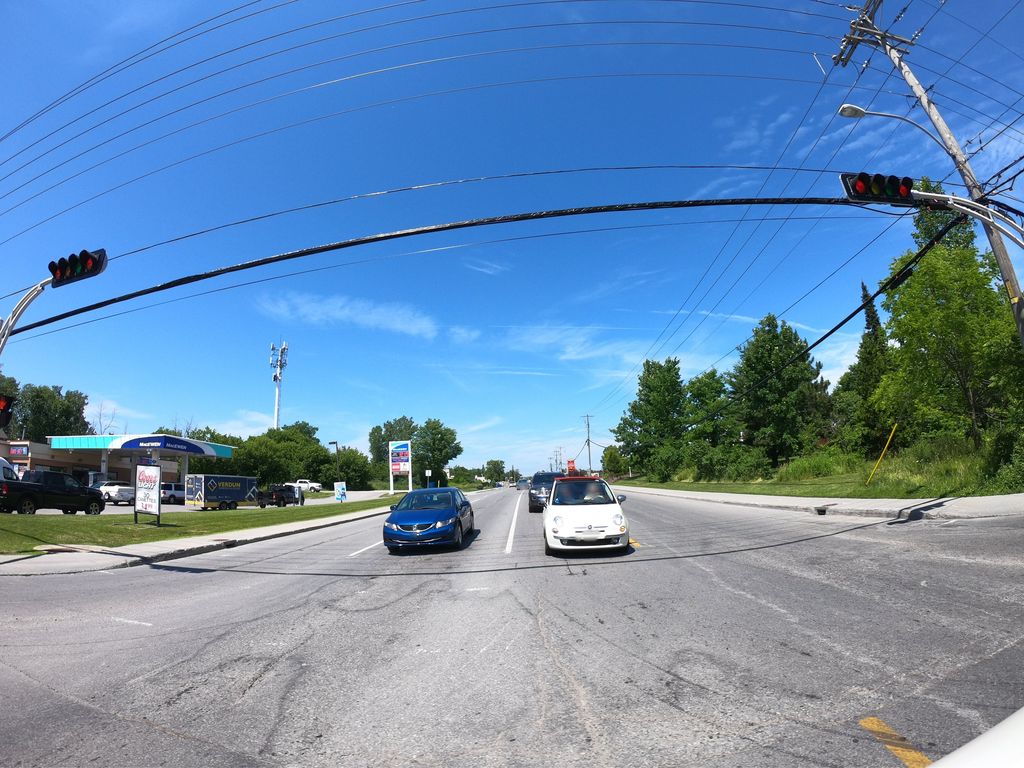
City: ottawa-gatineau